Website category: jobs
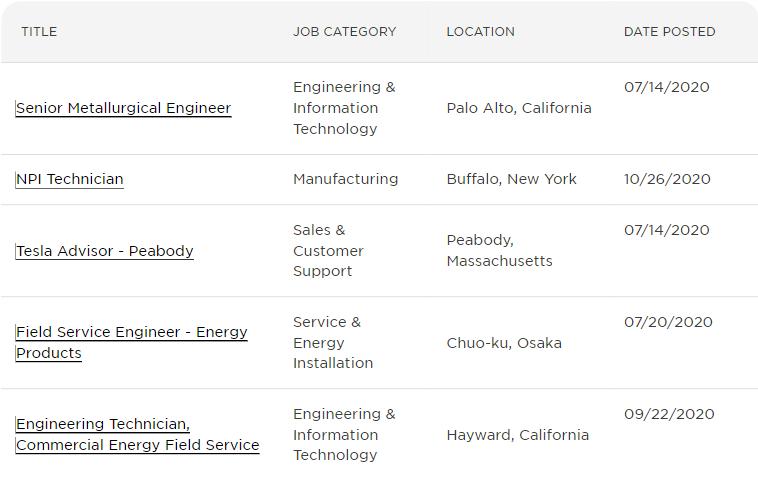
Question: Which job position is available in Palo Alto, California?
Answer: Senior Metallurgical Engineer

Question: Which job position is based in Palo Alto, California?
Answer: Senior Metallurgical Engineer

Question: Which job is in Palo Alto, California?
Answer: Senior Metallurgical Engineer

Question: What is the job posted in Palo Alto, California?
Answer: Senior Metallurgical Engineer

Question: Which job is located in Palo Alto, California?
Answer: Senior Metallurgical Engineer

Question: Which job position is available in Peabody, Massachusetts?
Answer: Tesla Advisor - Peabody

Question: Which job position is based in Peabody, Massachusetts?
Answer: Tesla Advisor - Peabody

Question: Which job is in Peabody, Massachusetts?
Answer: Tesla Advisor - Peabody

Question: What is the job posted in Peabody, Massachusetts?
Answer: Tesla Advisor - Peabody

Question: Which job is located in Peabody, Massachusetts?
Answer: Tesla Advisor - Peabody

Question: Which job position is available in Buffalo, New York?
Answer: NPI Technician

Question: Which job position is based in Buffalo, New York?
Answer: NPI Technician

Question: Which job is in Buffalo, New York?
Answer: NPI Technician

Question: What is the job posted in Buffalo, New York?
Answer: NPI Technician

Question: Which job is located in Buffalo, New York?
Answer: NPI Technician

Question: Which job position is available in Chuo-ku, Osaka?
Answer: Field Service Engineer - Energy Products

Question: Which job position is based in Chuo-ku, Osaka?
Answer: Field Service Engineer - Energy Products

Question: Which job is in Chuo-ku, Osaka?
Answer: Field Service Engineer - Energy Products

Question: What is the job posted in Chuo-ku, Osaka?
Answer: Field Service Engineer - Energy Products

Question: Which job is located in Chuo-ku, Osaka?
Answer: Field Service Engineer - Energy Products

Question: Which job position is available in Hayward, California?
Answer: Engineering Technician, Commercial Energy Field Service

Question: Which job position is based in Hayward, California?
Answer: Engineering Technician, Commercial Energy Field Service

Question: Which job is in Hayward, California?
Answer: Engineering Technician, Commercial Energy Field Service

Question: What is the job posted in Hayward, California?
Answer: Engineering Technician, Commercial Energy Field Service

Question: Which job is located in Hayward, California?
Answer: Engineering Technician, Commercial Energy Field Service